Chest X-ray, AP view. Patient: 62 years old, sex F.
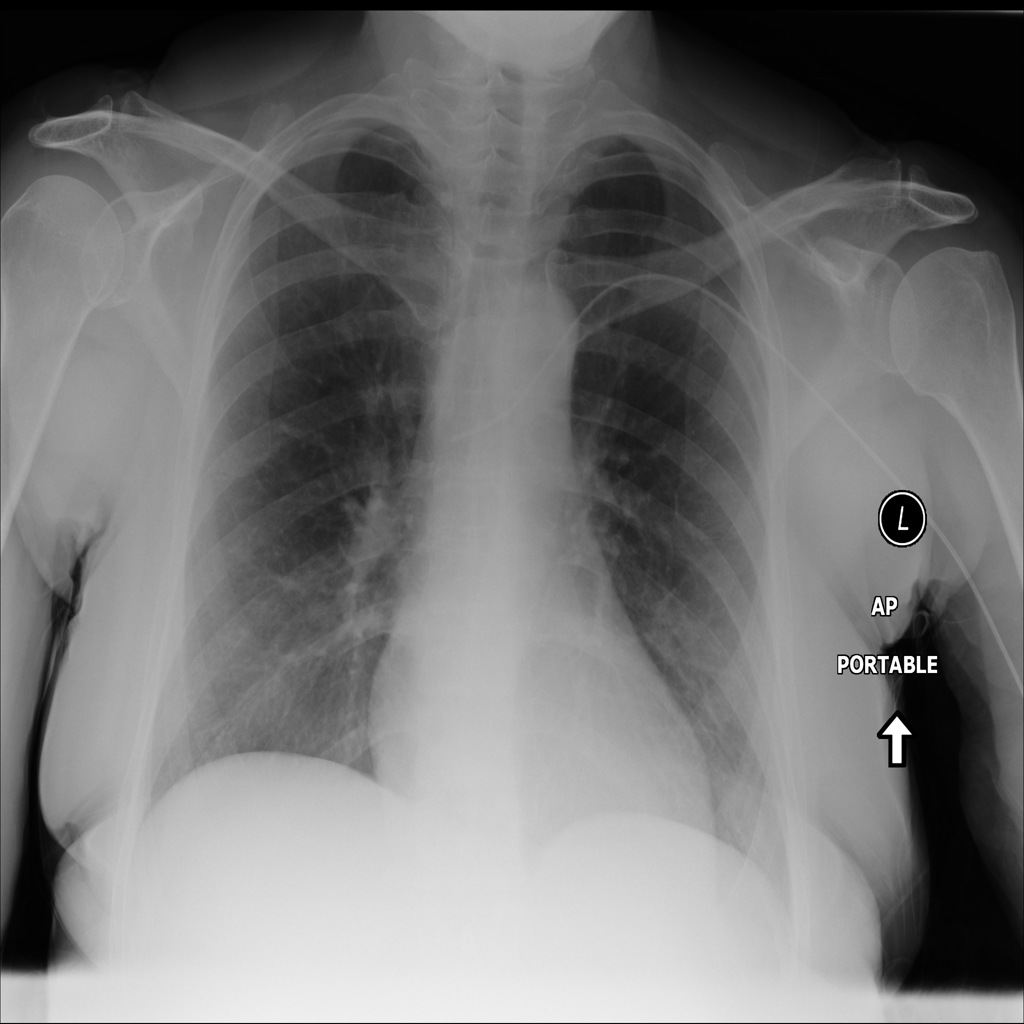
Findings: No Finding